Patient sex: M
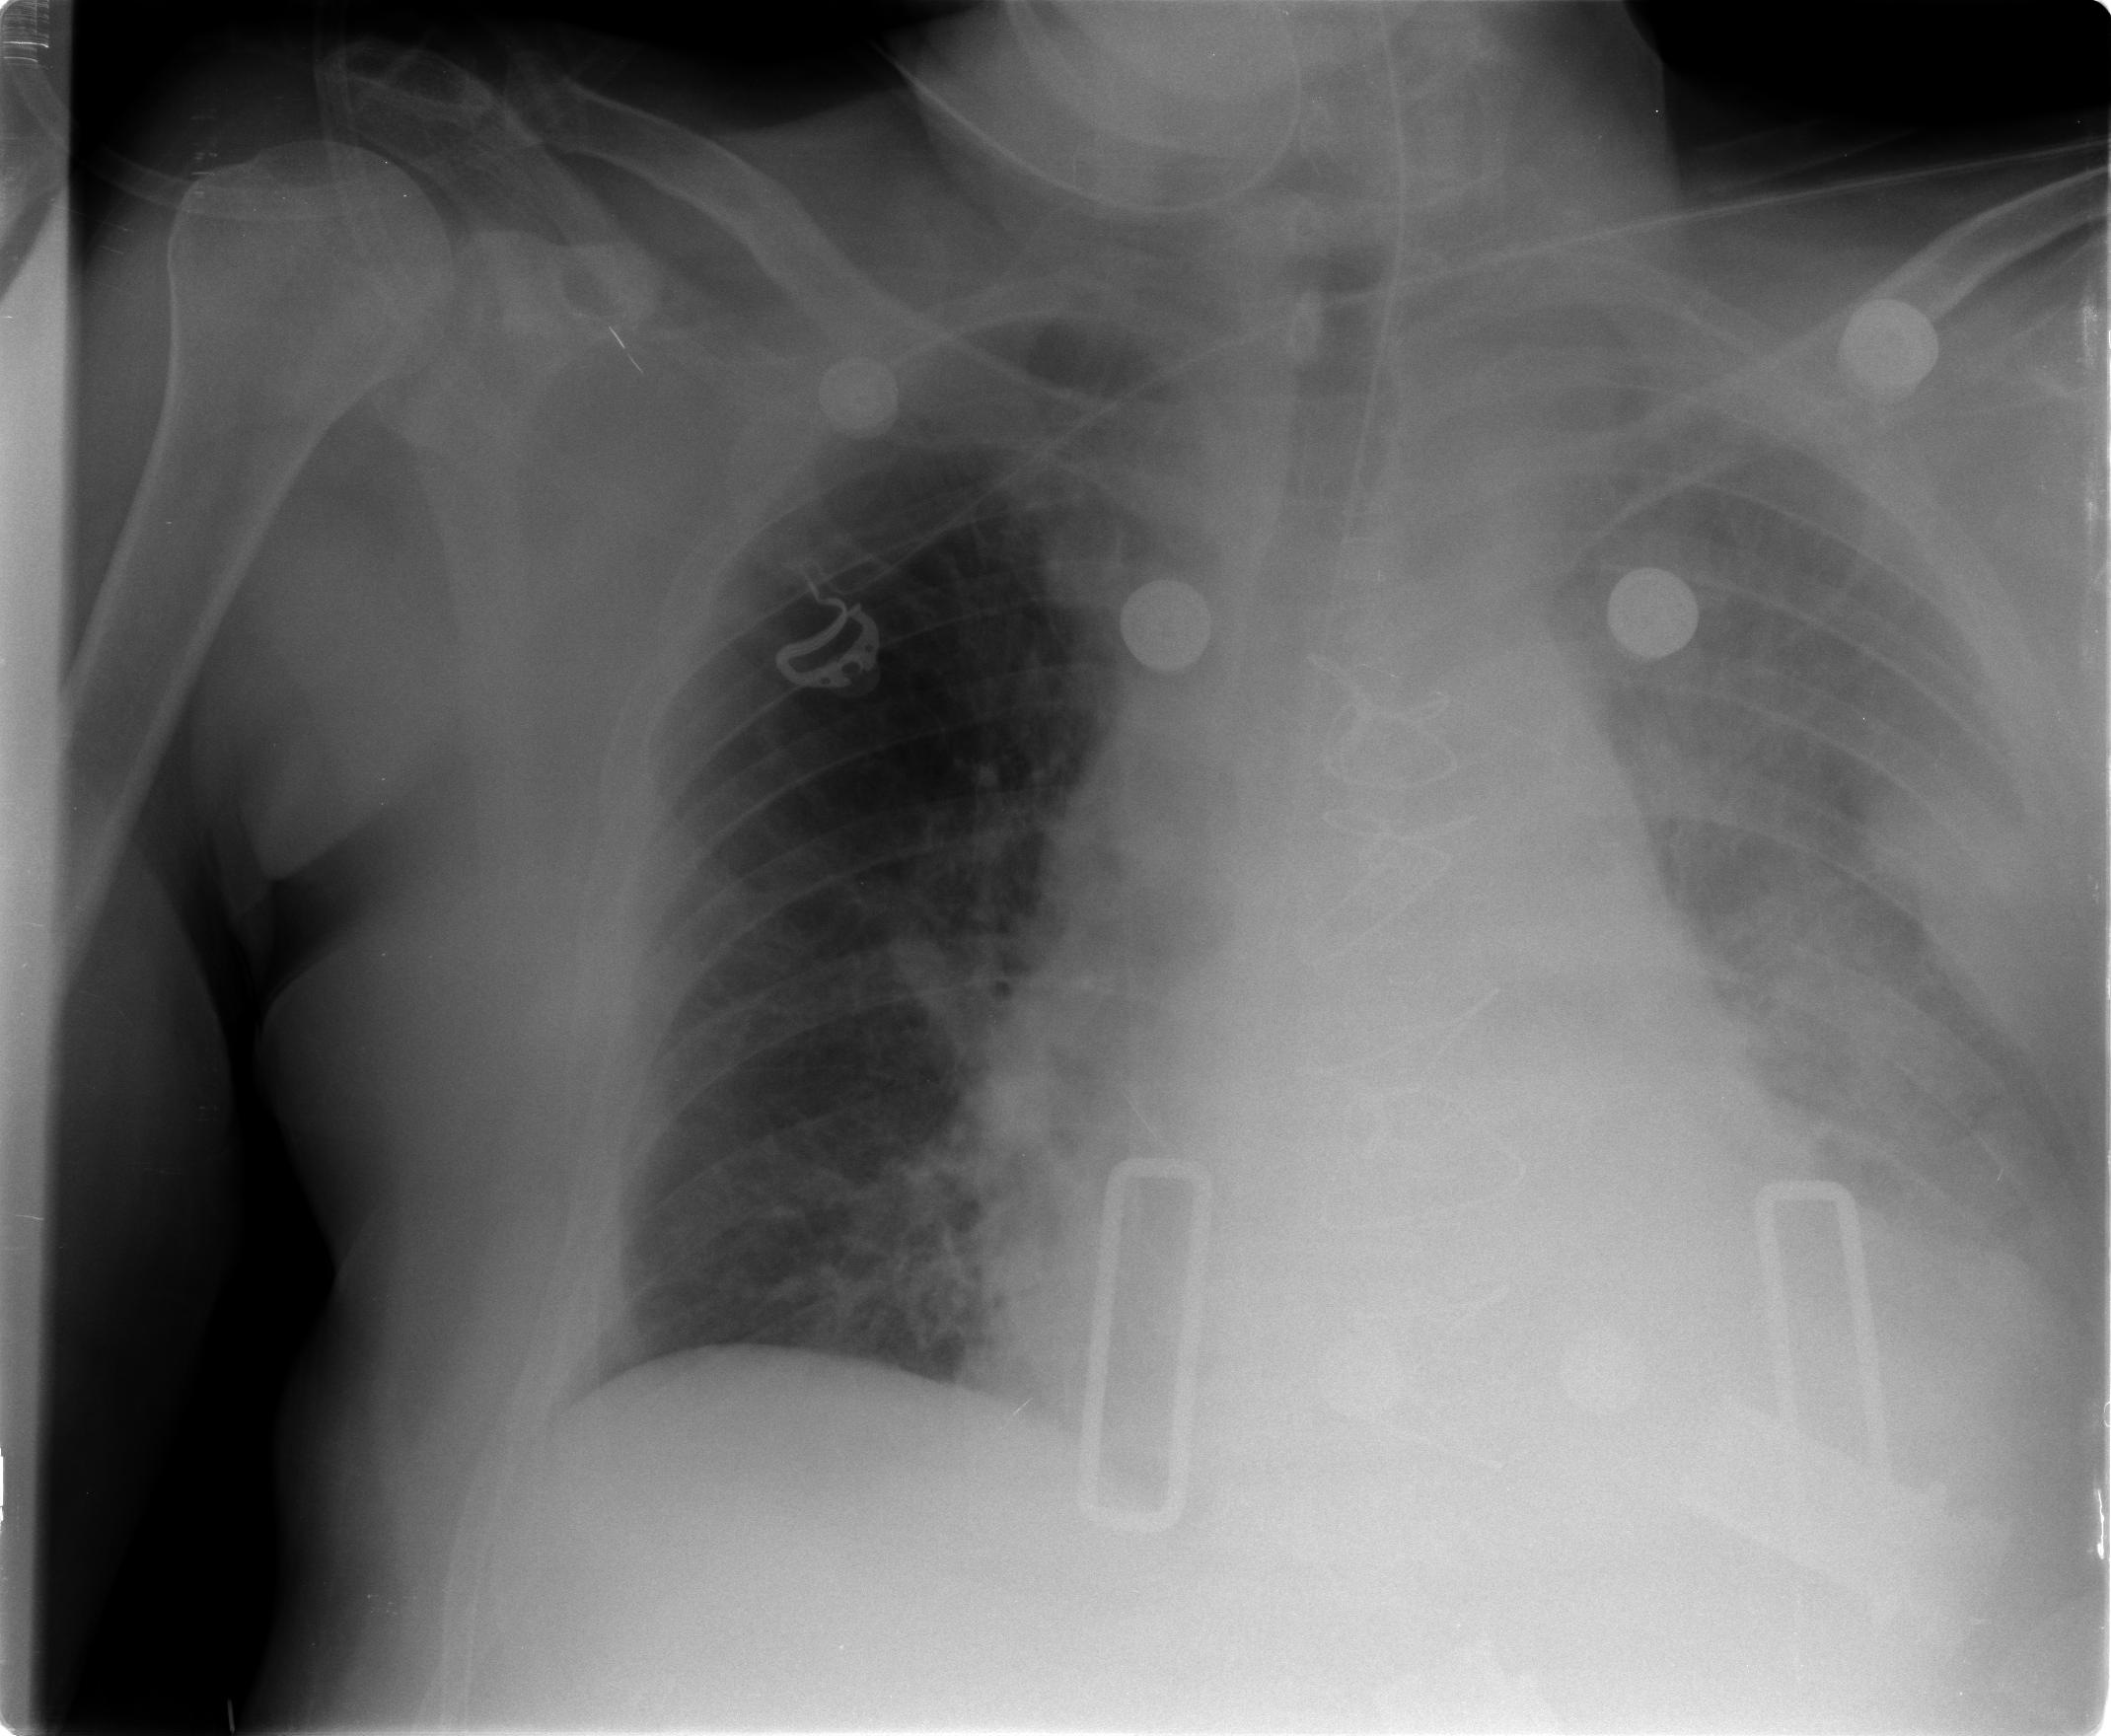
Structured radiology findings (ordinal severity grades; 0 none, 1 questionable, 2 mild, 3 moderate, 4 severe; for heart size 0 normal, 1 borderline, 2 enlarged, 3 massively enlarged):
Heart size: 2
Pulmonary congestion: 2
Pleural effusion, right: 0
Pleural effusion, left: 3
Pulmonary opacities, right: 0
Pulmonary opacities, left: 2
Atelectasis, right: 2
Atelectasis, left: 2